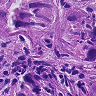
Metastatic tissue present: yes